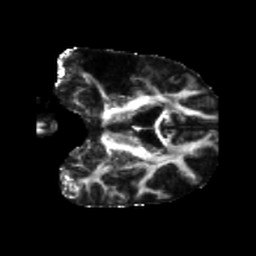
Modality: FA
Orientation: coronal
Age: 58
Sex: male
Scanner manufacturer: siemens
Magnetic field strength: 3 T
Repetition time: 5.25 s
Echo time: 0.08 s